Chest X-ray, AP view. Patient: 22 years old, sex M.
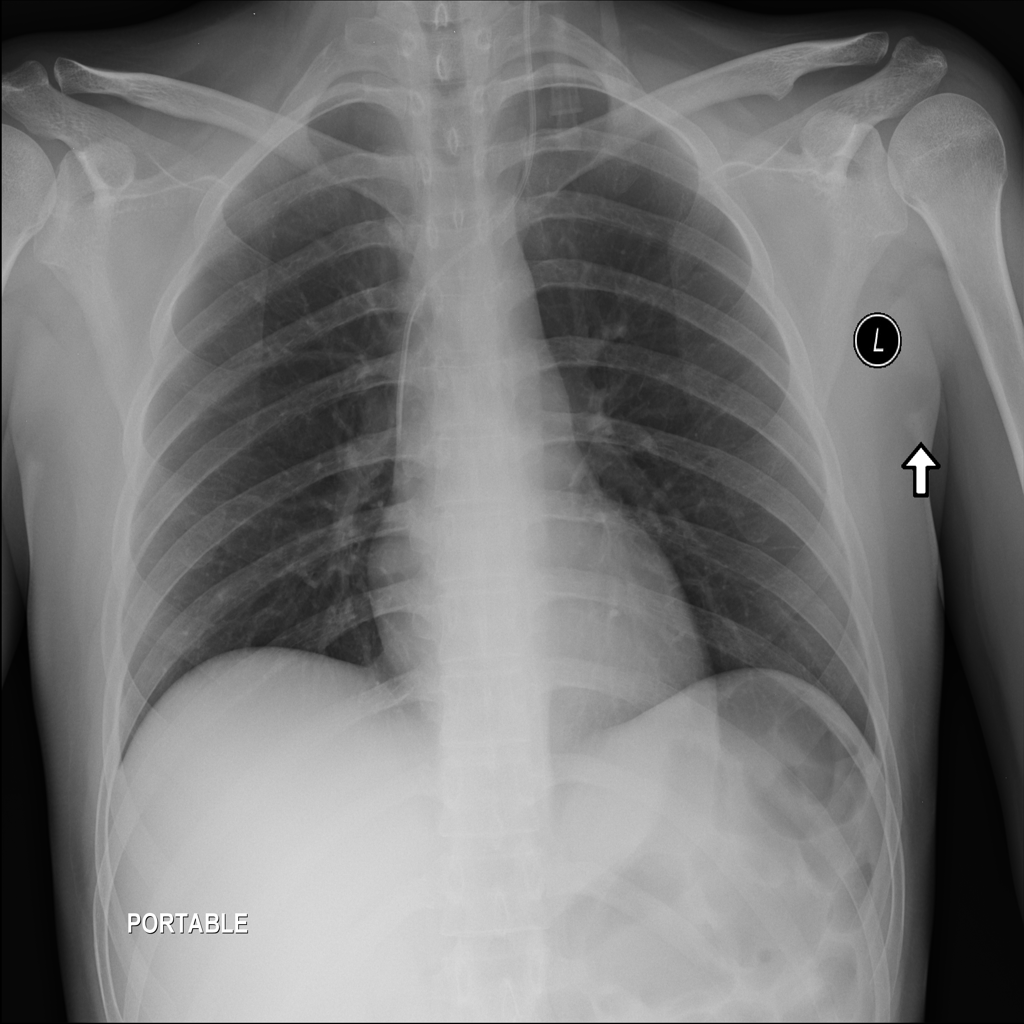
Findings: No Finding